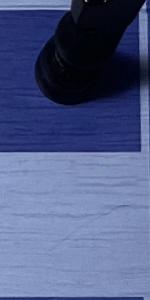
Label: Empty